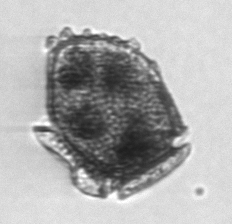
Label: Dinophysis_norvegica